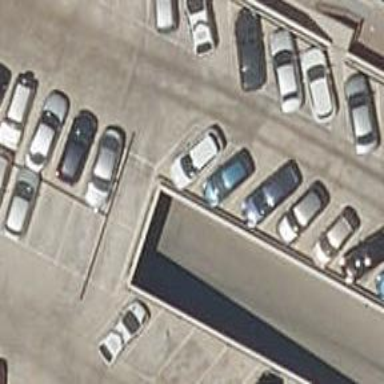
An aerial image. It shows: Parking entrance.